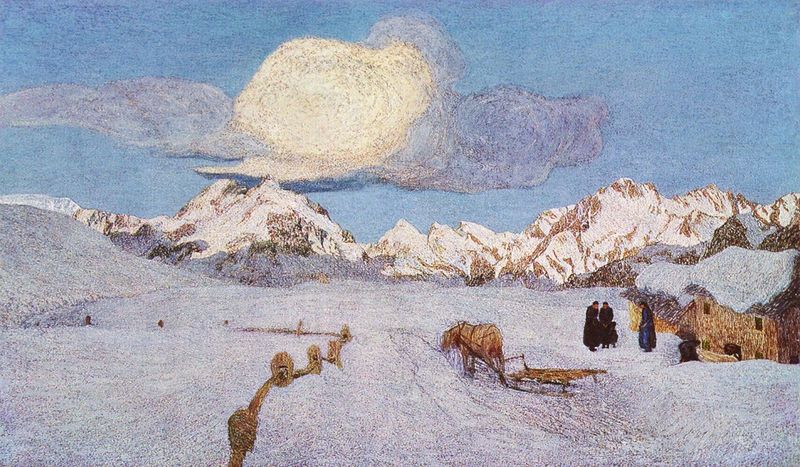
Titel: Alpen-Triptychon: Vergehen
Künstler: Giovanni Segantini
Standort: Sankt Moritz (Schweiz)
Institution: Segantini-Museum
Schlagwörter: berg, blau, felsen, feuer, gemälde, himmel, schatten, weiß, wolken, frauen, gelb, landschaft, menschen, ocker, braun, fenster, frau, grau, hell, holz, licht, männer, schwarz, szene, tür, dach, eis, gebäude, haus, schnee, tier, weg, wolke, zaun, beige, leute, spitze, stehen, stein, öl, häuser, kalt, natur, vieh, hütte, pastos, pfad, sonne, kind, spitzen, traurig, kinder, pferd, pferde, schnell, pointilismus, spuren, berge, fels, gebirge, gipfel, gletscher, sonnenlicht, dächer, tag, berglandschaft, hütten, winter, van gogh, ziehen, figuren, wagen, tor, oben, eingang, vulkan, abschied, alpen, kälte, schneelandschaft, chwarz, sonnenschein, seurat, signac, schlitten, schneebedeckt, manschen, verschneit, segantini, hochebene, pferdeschlitten, bedrückend, nordpol, mänter, schlitten pferd, schneebedekct, 4 personen, pferd mit schlitten#hütte, schneebedekt, geltscher